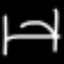
Label: bed